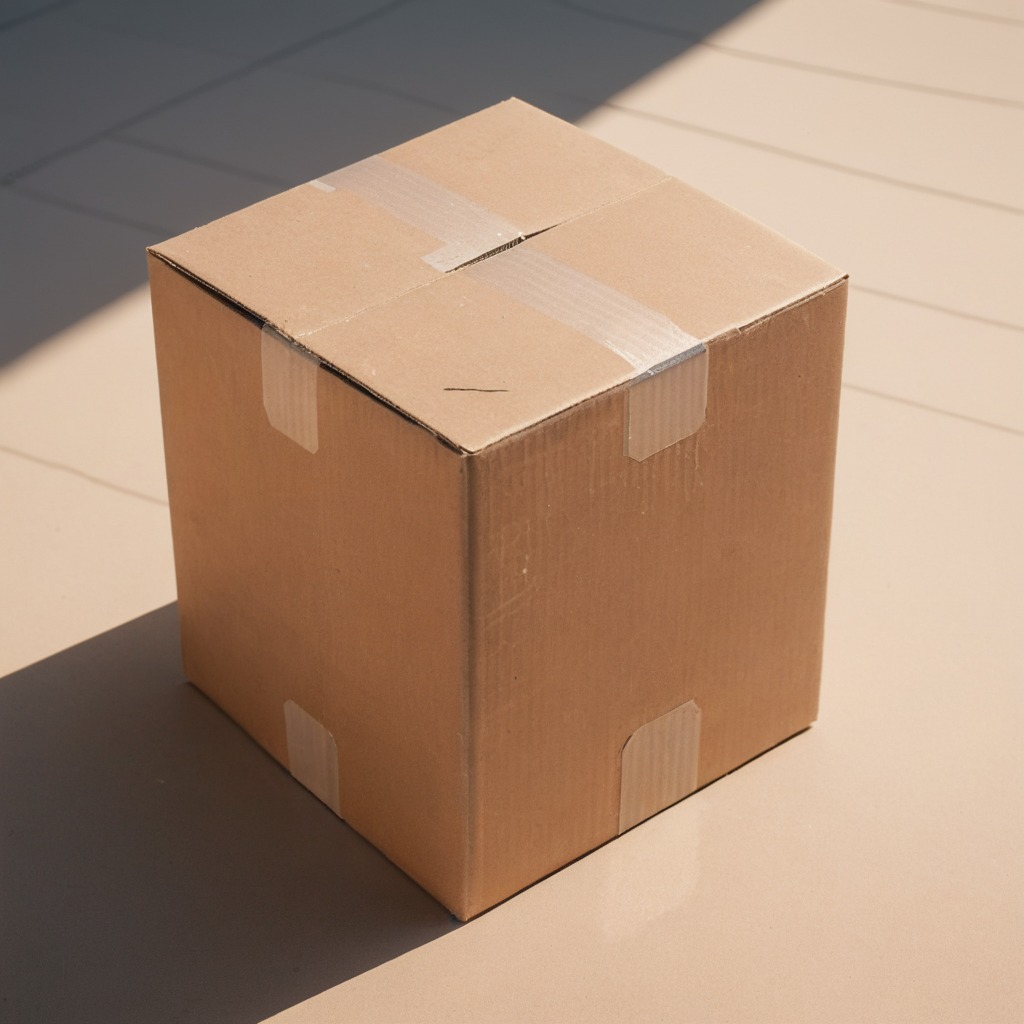
A metal screw is lying on the cardboard box surface in an outdoor workshop during daytime bright natural light soft shadows slightly creased but